Question: I have a graph which will be fed using an external source. So far, a rough structure is something like this:

. In there, the red lines represent siblings of the node, which might be dependency but not a parenthood itself. It might or might not exist.
Currently, I have this code for each node:
'''
public class TreeNode {
private int id;
private int container;
private int status;
private int value;
private boolean visited;
private String node_name;
private ArrayList children = new ArrayList();
private ArrayList siblings = new ArrayList();
private ArrayList parents = new ArrayList();
public TreeNode()
{
this.id = 0;
this.status = 0;
this.visited = false;
this.node_name="";
}
//Getters and setters below.
//parents/siblings/children are added through addParent(treeNode);
}
'''
Then, I have this code to set the values:
'''
public class TreeSetter {
public static void main(String[] args) {
TreeNode A = new TreeNode();
TreeNode B = new TreeNode();
TreeNode C = new TreeNode();
TreeNode D = new TreeNode();
TreeNode E = new TreeNode();
TreeNode F = new TreeNode();
TreeNode G = new TreeNode();
TreeNode H = new TreeNode();
A.setId(1);
A.setNode_name("A");
A.setStatus(1);
A.addParent(null);
B.setId(2);
B.setNode_name("B");
B.setStatus(1);
B.addParent(A);
A.addChildren(B);
C.setId(3);
C.setNode_name("C");
C.setStatus(1);
C.addParent(A);
A.addChildren(C);
D.setId(4);
D.setNode_name("D");
D.setStatus(1);
D.addParent(A);
A.addChildren(D);
E.setId(5);
E.setNode_name("E");
E.setStatus(1);
E.addParent(B);
E.addParent(C);
E.addParent(D);
B.addChildren(E);
C.addChildren(E);
D.addChildren(E);
E.addSiblings(F);
E.addSiblings(G);
E.addSiblings(H);
F.setId(6);
F.setNode_name("F");
F.setStatus(1);
F.addParent(B);
F.addParent(C);
F.addParent(D);
B.addChildren(F);
C.addChildren(F);
D.addChildren(F);
F.addSiblings(E);
F.addSiblings(G);
F.addSiblings(H);
G.setId(7);
G.setNode_name("G");
G.setStatus(1);
G.addParent(B);
G.addParent(C);
G.addParent(D);
B.addChildren(G);
C.addChildren(G);
D.addChildren(G);
G.addSiblings(E);
G.addSiblings(F);
G.addSiblings(H);
H.setId(8);
H.setNode_name("H");
H.setStatus(1);
H.addParent(B);
H.addParent(C);
H.addParent(D);
B.addChildren(H);
C.addChildren(H);
D.addChildren(H);
H.addSiblings(E);
H.addSiblings(F);
H.addSiblings(G);
//Set all other nodes
//Set all node values.
}
}
'''
So, what I need is, let's say that given H, I need to know:
- - -
Given this, my troubles are:
- How do I create the tree dynamically? For example, let's say that instead of 12 nodes, you have 1000. Using my code, I will need a lot of lines just to set the values and relations because I am creating every single object by hand. Should I use reflection, factory paradigm to create the 1000 objects?- How do I walk the tree? For example, given D, move D->H->I->L (and so on).
I know recursion would be the easiest and cleanest way to do it, but I don't know how to implement it :(
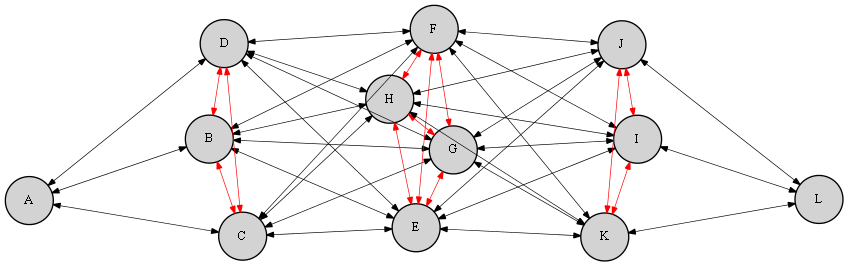
Answer: '''
public class Tree {
private class Node {
public int value;
public List<Node> = new children ArrayList<Node>();
public List<Node> = new parents ArrayList<Node>();
public static final INFINITY = Integer.MAX_VALUE;
public void addChild(Node n) {
children.add(n);
}
public void addParent(Node n) {
parents.add(n);
}
public int getValue() {return value;}
//What is the value from H -> I -> L (H+I+L):
int getValueToNode(Node Destination, HashSet<Node> s) {
int minValue = INFINITY;
int value = 0;
if(s.contains(this)) return INFINITY; //we already checked this
s.add(this);
if(this.equals(Destination)) return Destination.value();
for(int i = 0; i < children.size(); i++) {
Node c = children.get(i);
int value = c.getValueToNode(Destination);
if (value != Integer.MAX_VALUE && value < minValue) {
minValue = value + this.getValue();
}
}
for(int i = 0; i < parents.size(); i++) {
Node p = parents.get(i);
value = p.getValueToNode(Destination);
if (value != Integer.MAX_VALUE && value < minValue) {
minValue = value + this.getValue();
}
}
return minValue;
}
//Who will be affected if H changes. H -> B,C,D -> A
public int getDependency(ArrayList<Node> affected) {
for(int i = 0; i < children.size(); i++) {
Node c = children.get(i);
affected.add(c);
}
for(int i = 0; i < parents.size(); i++) {
Node p = parents.get(i);
affected.add(p);
}
}
//What are the dependencies of H? F, G, E.
List<Node> getDependency() {
List<Node> dependency = new ArrayList<Node>();
for(int i = 0; i < parents.size(); i++) {
Node p = parents.get(i);
for(int j= 0 ; j < p.children.size(); j++) {
Node c = p.children.get(i);
if(!c.equals(this)) dependency.add(c);
}
}
return dependency;
}
}
//data here.
private Map<String, Node> mapping = new HashMap<String, Node>();
public connectParentToChild(String parent, String child) {
Node p = getNode(parent);
Node c = getNode(child);
p.addChild(c);
c.addParent(p);
}
public int getValue(String first, String second) {
a = getNode(first);
b = getNode(second);
HashSet<Node> s = new HashSet<Node>();
return a.getValueToNode(b, s);
}
private Node getNode(String s) {
if(!mapping.containsKey(s)) {
mapping.put(s, new Node(...));
}
return mapping.get(s);
}
//members here.
}
'''
This is a simple way to dynamically add nodes.
'''
public static void main(String[] args) {
Tree t;
t.connectParentToChild("A", "D");
t.connectParentToChild("A", "B");
t.connectParentToChild("A", "C");
t.connectParentToChild("B", "C");
t.connectParentToChild("B", "H");
t.connectParentToChild("B", "F");
t.connectParentToChild("B", "E");
//Set all other nodes
t.getValue("H", "L");
}
'''